Interaction volume radius: 10 \u00c5
Interaction volume height: 25 \u00c5
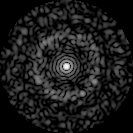
Disorder parameter: 0.8385